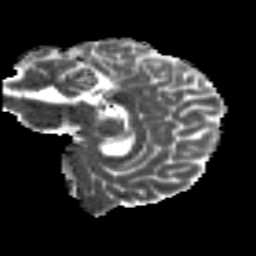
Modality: MD
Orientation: sagittal
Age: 23
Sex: female
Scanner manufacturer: siemens
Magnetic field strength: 3 T
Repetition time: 8.8 s
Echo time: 0.085 s